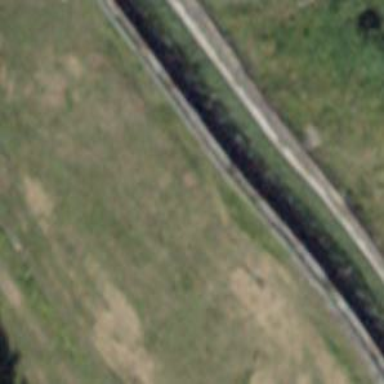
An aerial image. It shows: Drain waterway.